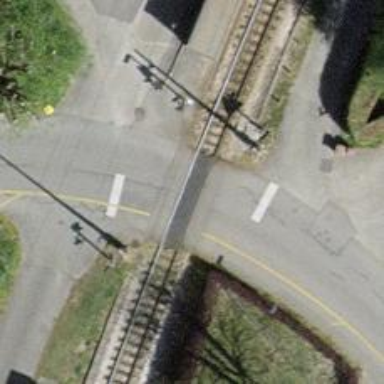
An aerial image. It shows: Railway level crossing.